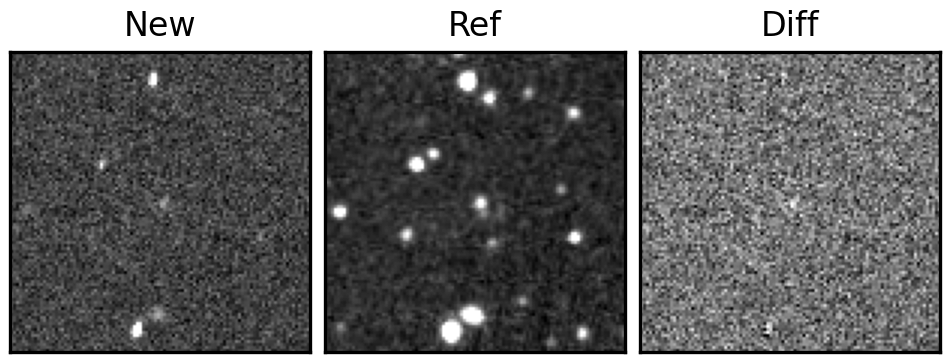
Label: real